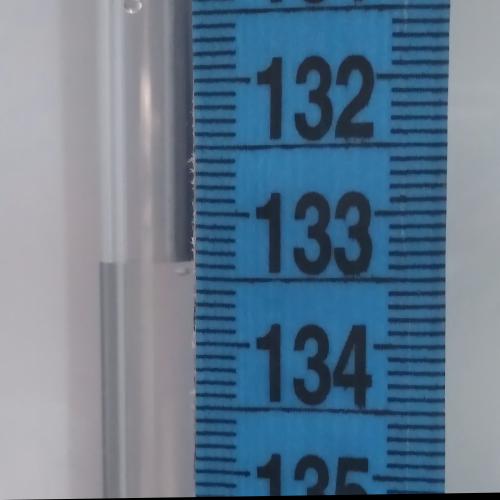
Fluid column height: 133.4 cm